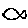
Label: fish